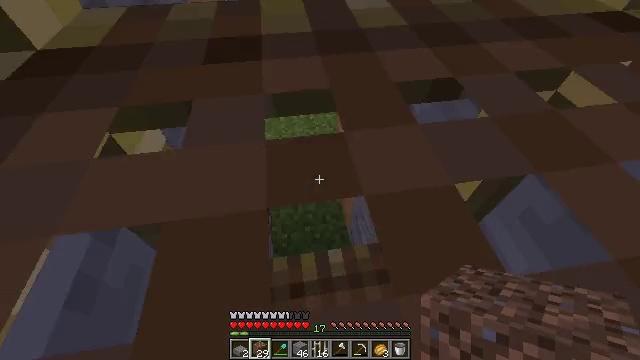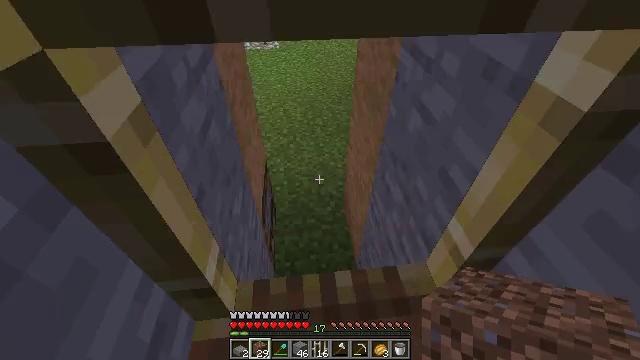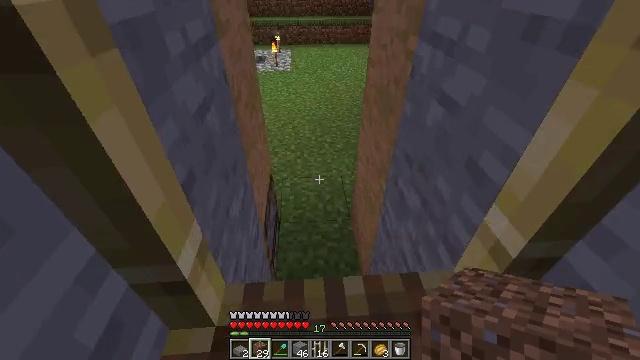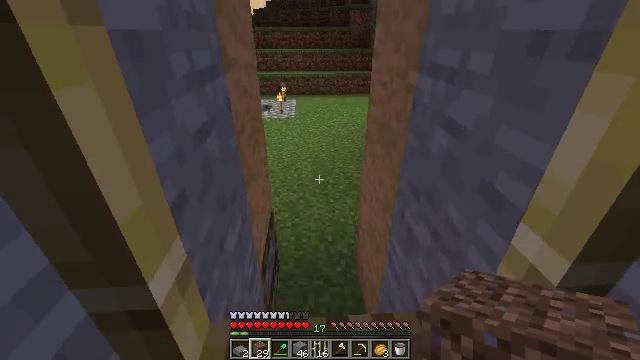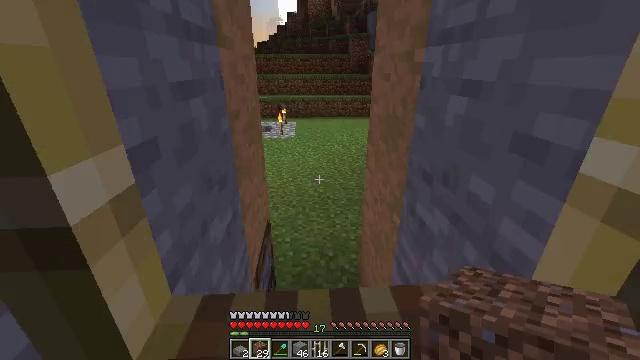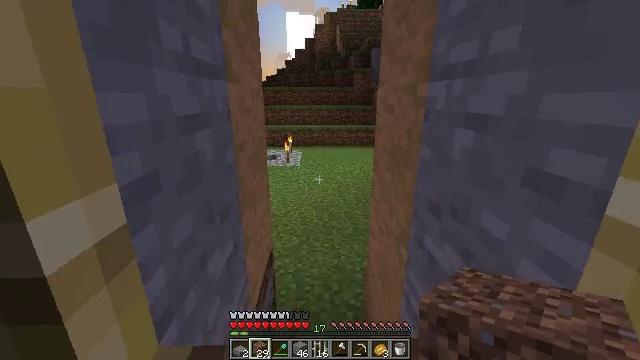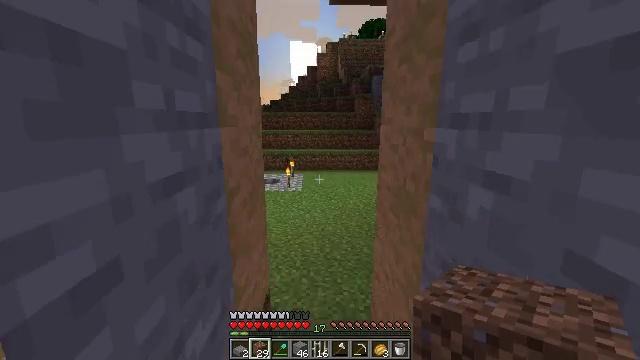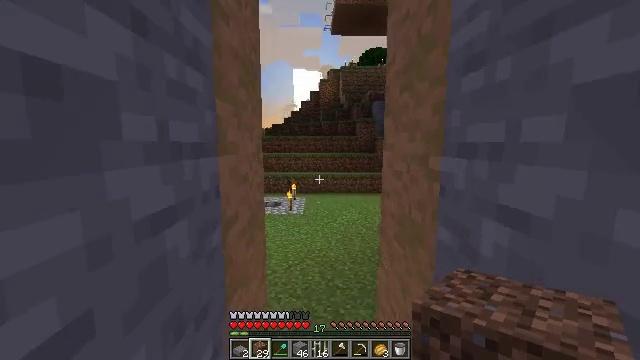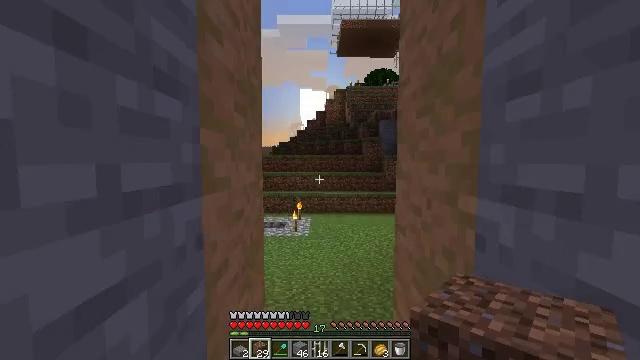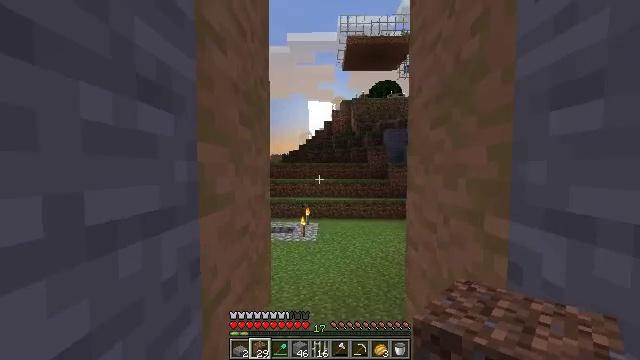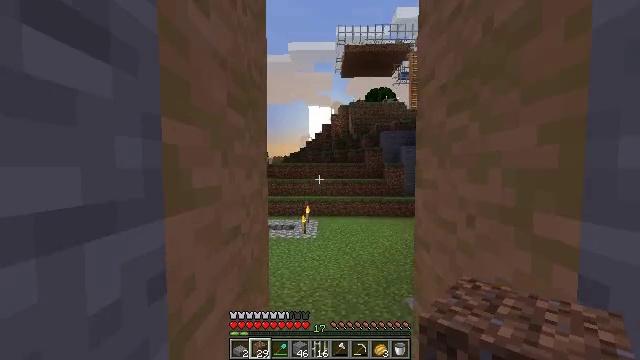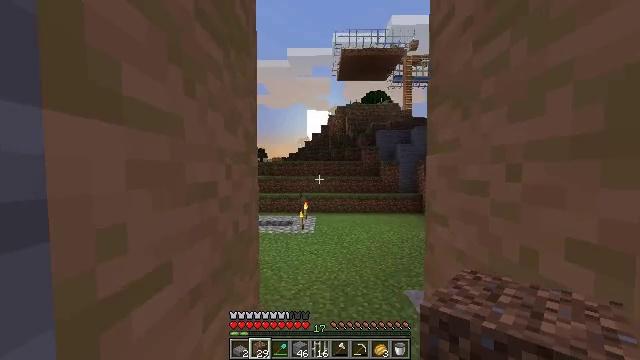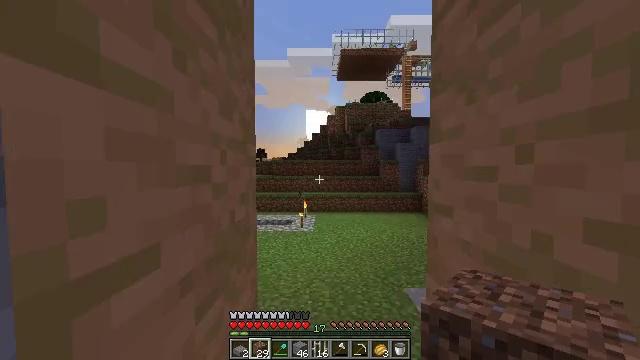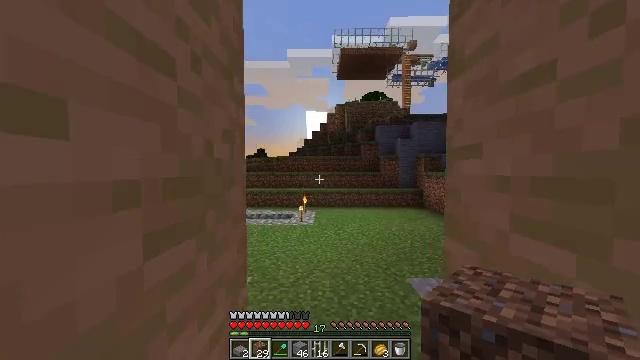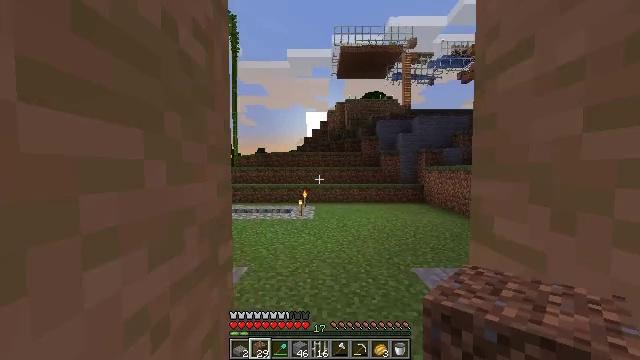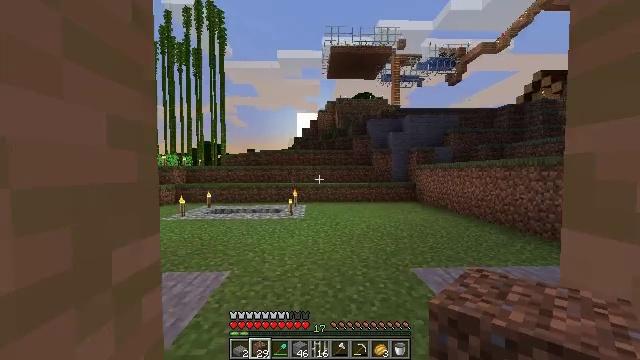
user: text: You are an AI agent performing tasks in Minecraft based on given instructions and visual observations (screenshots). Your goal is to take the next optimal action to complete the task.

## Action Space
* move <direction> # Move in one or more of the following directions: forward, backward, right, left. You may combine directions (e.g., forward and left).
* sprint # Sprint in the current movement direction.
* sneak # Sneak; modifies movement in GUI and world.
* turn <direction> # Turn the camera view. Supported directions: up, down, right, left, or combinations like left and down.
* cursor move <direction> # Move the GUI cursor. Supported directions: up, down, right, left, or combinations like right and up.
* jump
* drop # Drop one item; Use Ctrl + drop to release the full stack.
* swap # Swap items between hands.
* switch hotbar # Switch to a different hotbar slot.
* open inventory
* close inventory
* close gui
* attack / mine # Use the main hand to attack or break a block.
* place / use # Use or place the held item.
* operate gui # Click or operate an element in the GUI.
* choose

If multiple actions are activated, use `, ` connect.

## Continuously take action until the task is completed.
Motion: motion action
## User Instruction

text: Use jungle wood planks and sticks to make a jungle sign.
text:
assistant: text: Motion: move forward, sneak, turn left and up
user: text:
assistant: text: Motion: move forward, sneak, turn left and up
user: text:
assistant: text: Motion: move forward, sneak, turn up
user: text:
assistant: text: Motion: move forward, turn up
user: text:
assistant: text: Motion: move forward, turn left and up
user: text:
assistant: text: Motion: move forward, turn up
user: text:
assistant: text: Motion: move forward, turn up
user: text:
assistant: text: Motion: move forward, sprint, turn left and up
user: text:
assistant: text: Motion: move forward, sprint, turn left and up
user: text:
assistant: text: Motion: move forward, sprint
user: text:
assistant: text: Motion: move forward, sprint
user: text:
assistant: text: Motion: move forward
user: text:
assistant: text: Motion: move forward
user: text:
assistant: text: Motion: move forward, sprint
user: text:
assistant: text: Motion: move forward, sprint, turn right
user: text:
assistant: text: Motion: move forward, sprint, turn right
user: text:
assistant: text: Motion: move forward, sprint, turn right and up
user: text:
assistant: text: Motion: move forward, sprint
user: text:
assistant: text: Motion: move forward
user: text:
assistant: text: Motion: move forward, sprint
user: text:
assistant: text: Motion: move forward, sprint, turn right
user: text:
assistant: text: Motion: move forward, sprint
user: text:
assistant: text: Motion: move forward, sprint
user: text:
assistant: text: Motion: move forward, sprint
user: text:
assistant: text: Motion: move forward, sprint
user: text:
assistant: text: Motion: move forward, jump
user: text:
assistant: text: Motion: move forward, jump
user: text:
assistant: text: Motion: move forward, jump
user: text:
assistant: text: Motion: move forward, turn left, jump
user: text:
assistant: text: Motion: move forward, jump